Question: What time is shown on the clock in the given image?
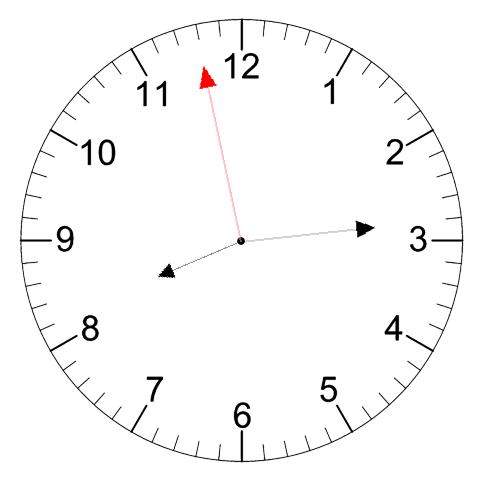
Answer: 08:13:58